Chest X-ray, AP view. Patient: 57 years old, sex M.
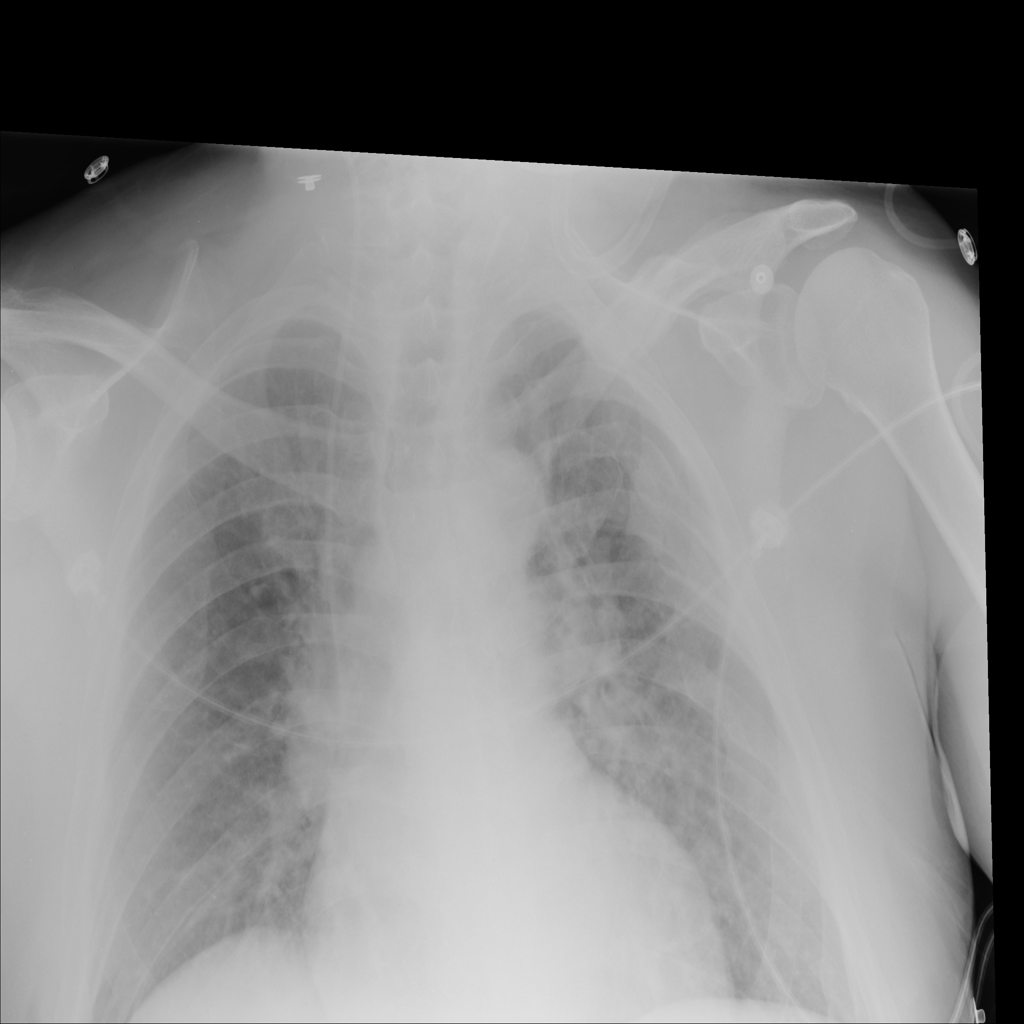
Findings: No Finding